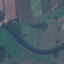
Land use / land cover: River